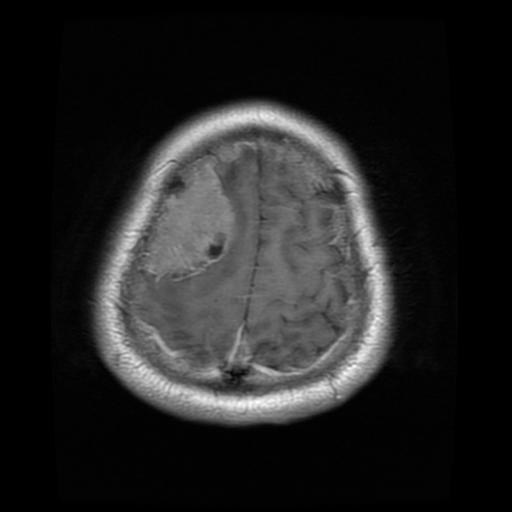
Label: meningioma